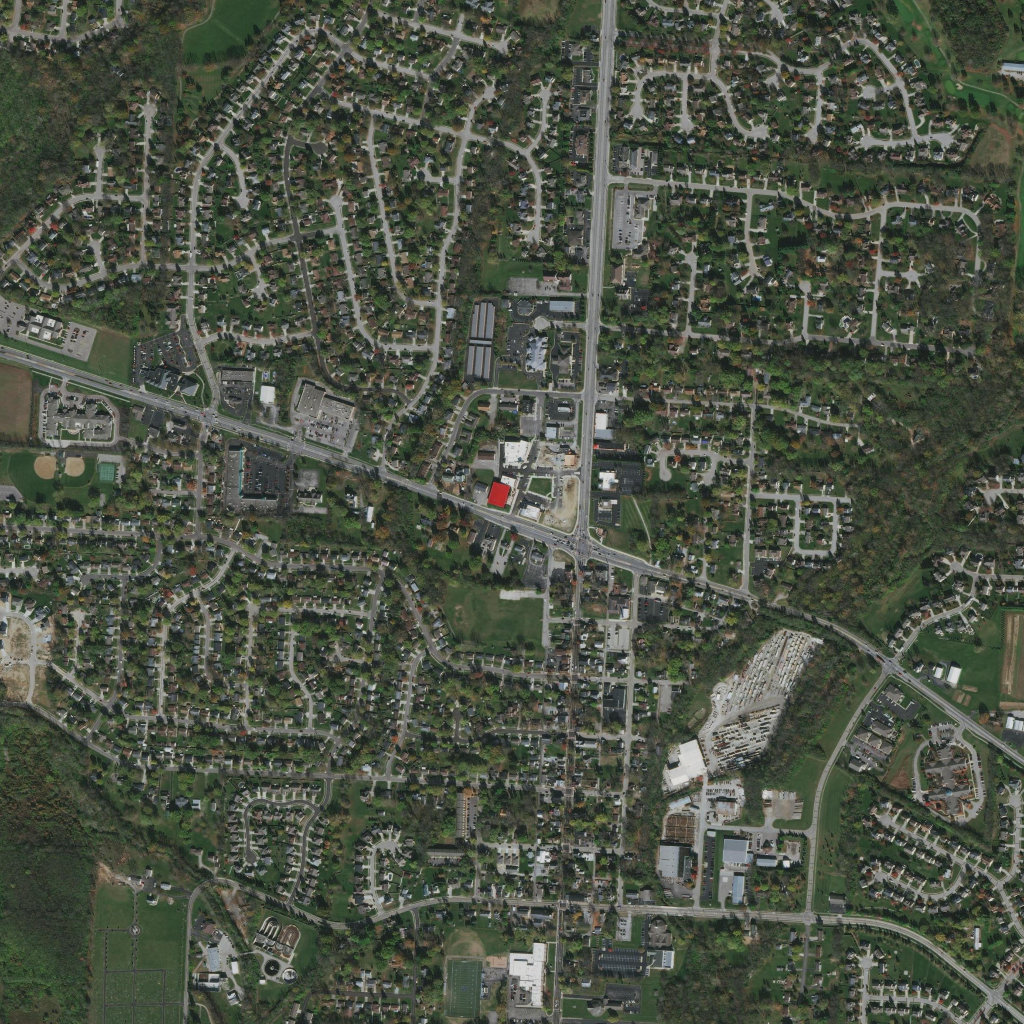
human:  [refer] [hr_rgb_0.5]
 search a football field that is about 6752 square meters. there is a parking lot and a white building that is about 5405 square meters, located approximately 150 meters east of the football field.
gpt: <box>[[43, 93, 46, 99, 0]]</box>

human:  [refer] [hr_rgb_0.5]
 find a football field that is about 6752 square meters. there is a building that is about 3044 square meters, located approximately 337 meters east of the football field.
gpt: <box>[[43, 93, 46, 99, 0]]</box>

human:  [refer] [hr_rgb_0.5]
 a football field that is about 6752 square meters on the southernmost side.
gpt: <box>[[43, 93, 46, 99, 0]]</box>